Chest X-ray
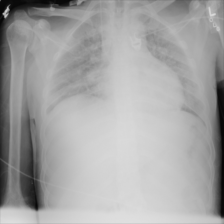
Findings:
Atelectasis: negative
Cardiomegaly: negative
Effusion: negative
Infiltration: negative
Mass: negative
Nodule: negative
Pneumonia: negative
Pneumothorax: negative
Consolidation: negative
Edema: negative
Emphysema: negative
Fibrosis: negative
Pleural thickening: negative
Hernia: negative